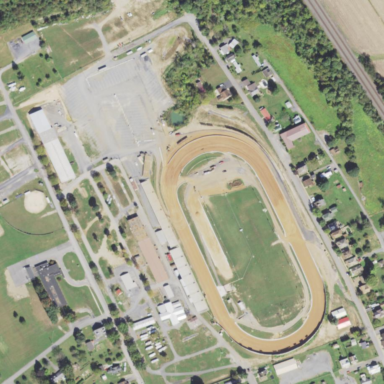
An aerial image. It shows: Sports center specializing in motorsports.